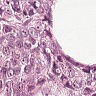
Metastatic tissue present: yes